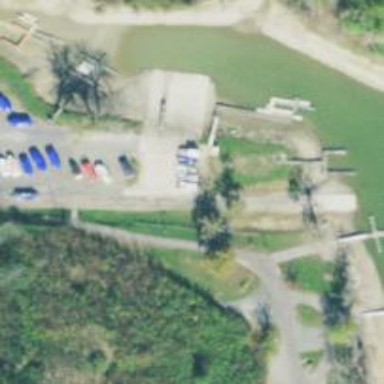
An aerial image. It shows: Slipway on leisure land.